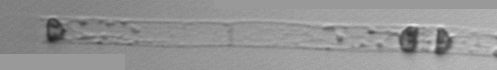
Label: Dactyliosolen_blavyanus